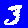
Digit: 3